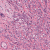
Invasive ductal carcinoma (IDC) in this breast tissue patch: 1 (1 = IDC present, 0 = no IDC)